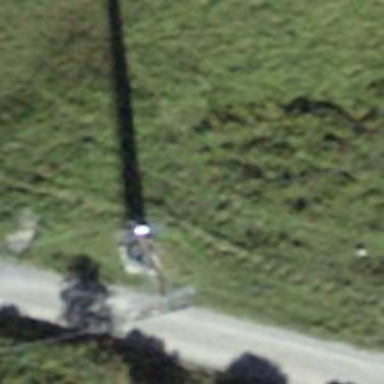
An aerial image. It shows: Pylon used for aerialway.